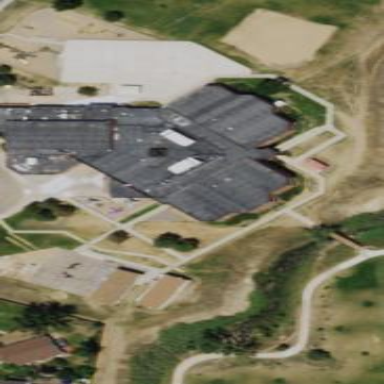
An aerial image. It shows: School building.